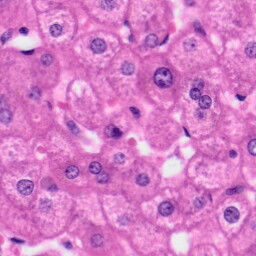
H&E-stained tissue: Liver